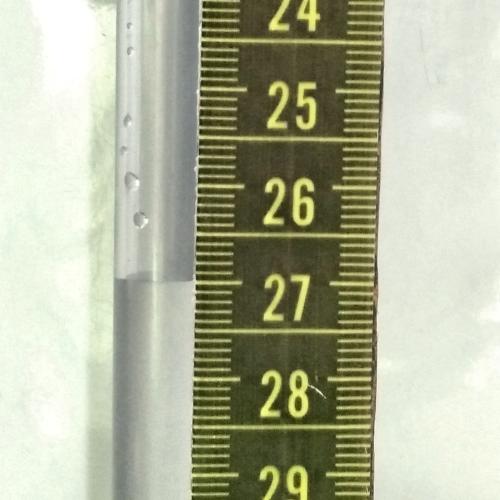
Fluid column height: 27.0 cm